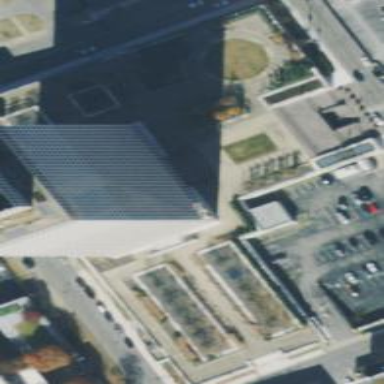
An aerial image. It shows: Public greenspace park at the Tennessee Tower.